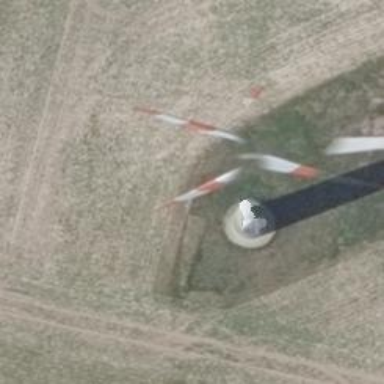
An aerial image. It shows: Wind-powered generator.